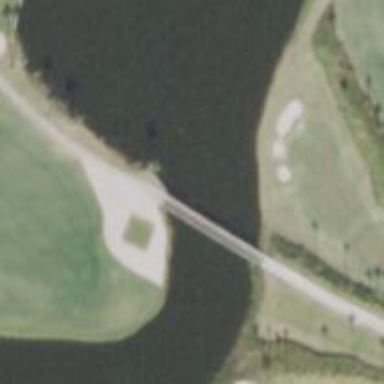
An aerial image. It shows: View of golf hole.